Interaction volume radius: 10 \u00c5
Interaction volume height: 15 \u00c5
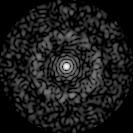
Disorder parameter: 0.8549